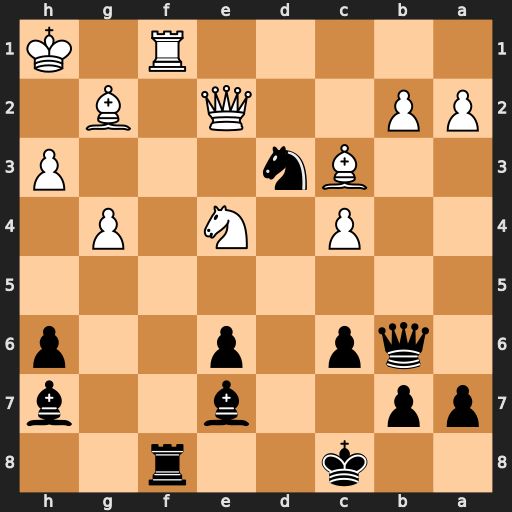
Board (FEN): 2k2r2/pp2b2b/1qp1p2p/8/2P1N1P1/2Bn3P/PP2Q1B1/5R1K
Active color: b
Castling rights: -
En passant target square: -
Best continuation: Rxf1+ Qxf1 Bxe4 Bxe4 Nf2+ Kg2 Nxe4